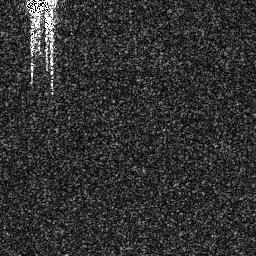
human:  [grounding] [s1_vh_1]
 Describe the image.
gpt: In the satellite image, there is  <ref>1 medium ship </ref> <box>[[8, 0, 22, 6, 0]]</box> located at top left.